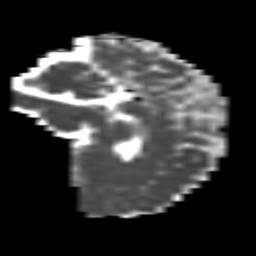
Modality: MD
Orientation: sagittal
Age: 28
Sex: male
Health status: healthy
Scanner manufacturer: siemens
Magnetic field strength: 3 T
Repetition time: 8.6 s
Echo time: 0.095 s